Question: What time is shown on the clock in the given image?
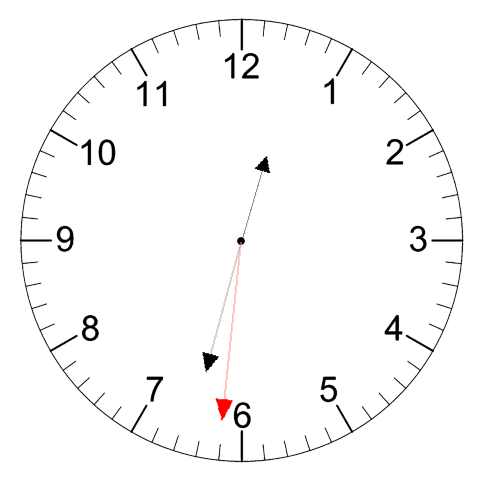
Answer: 12:32:31